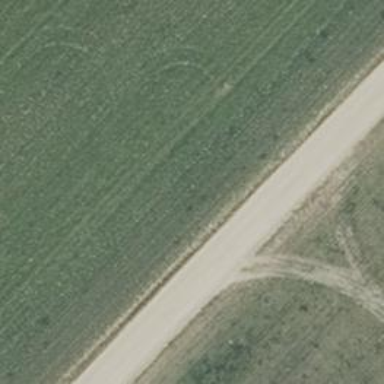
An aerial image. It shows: Compacted track with grade2 surface.